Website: macys
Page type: delivery-shipping
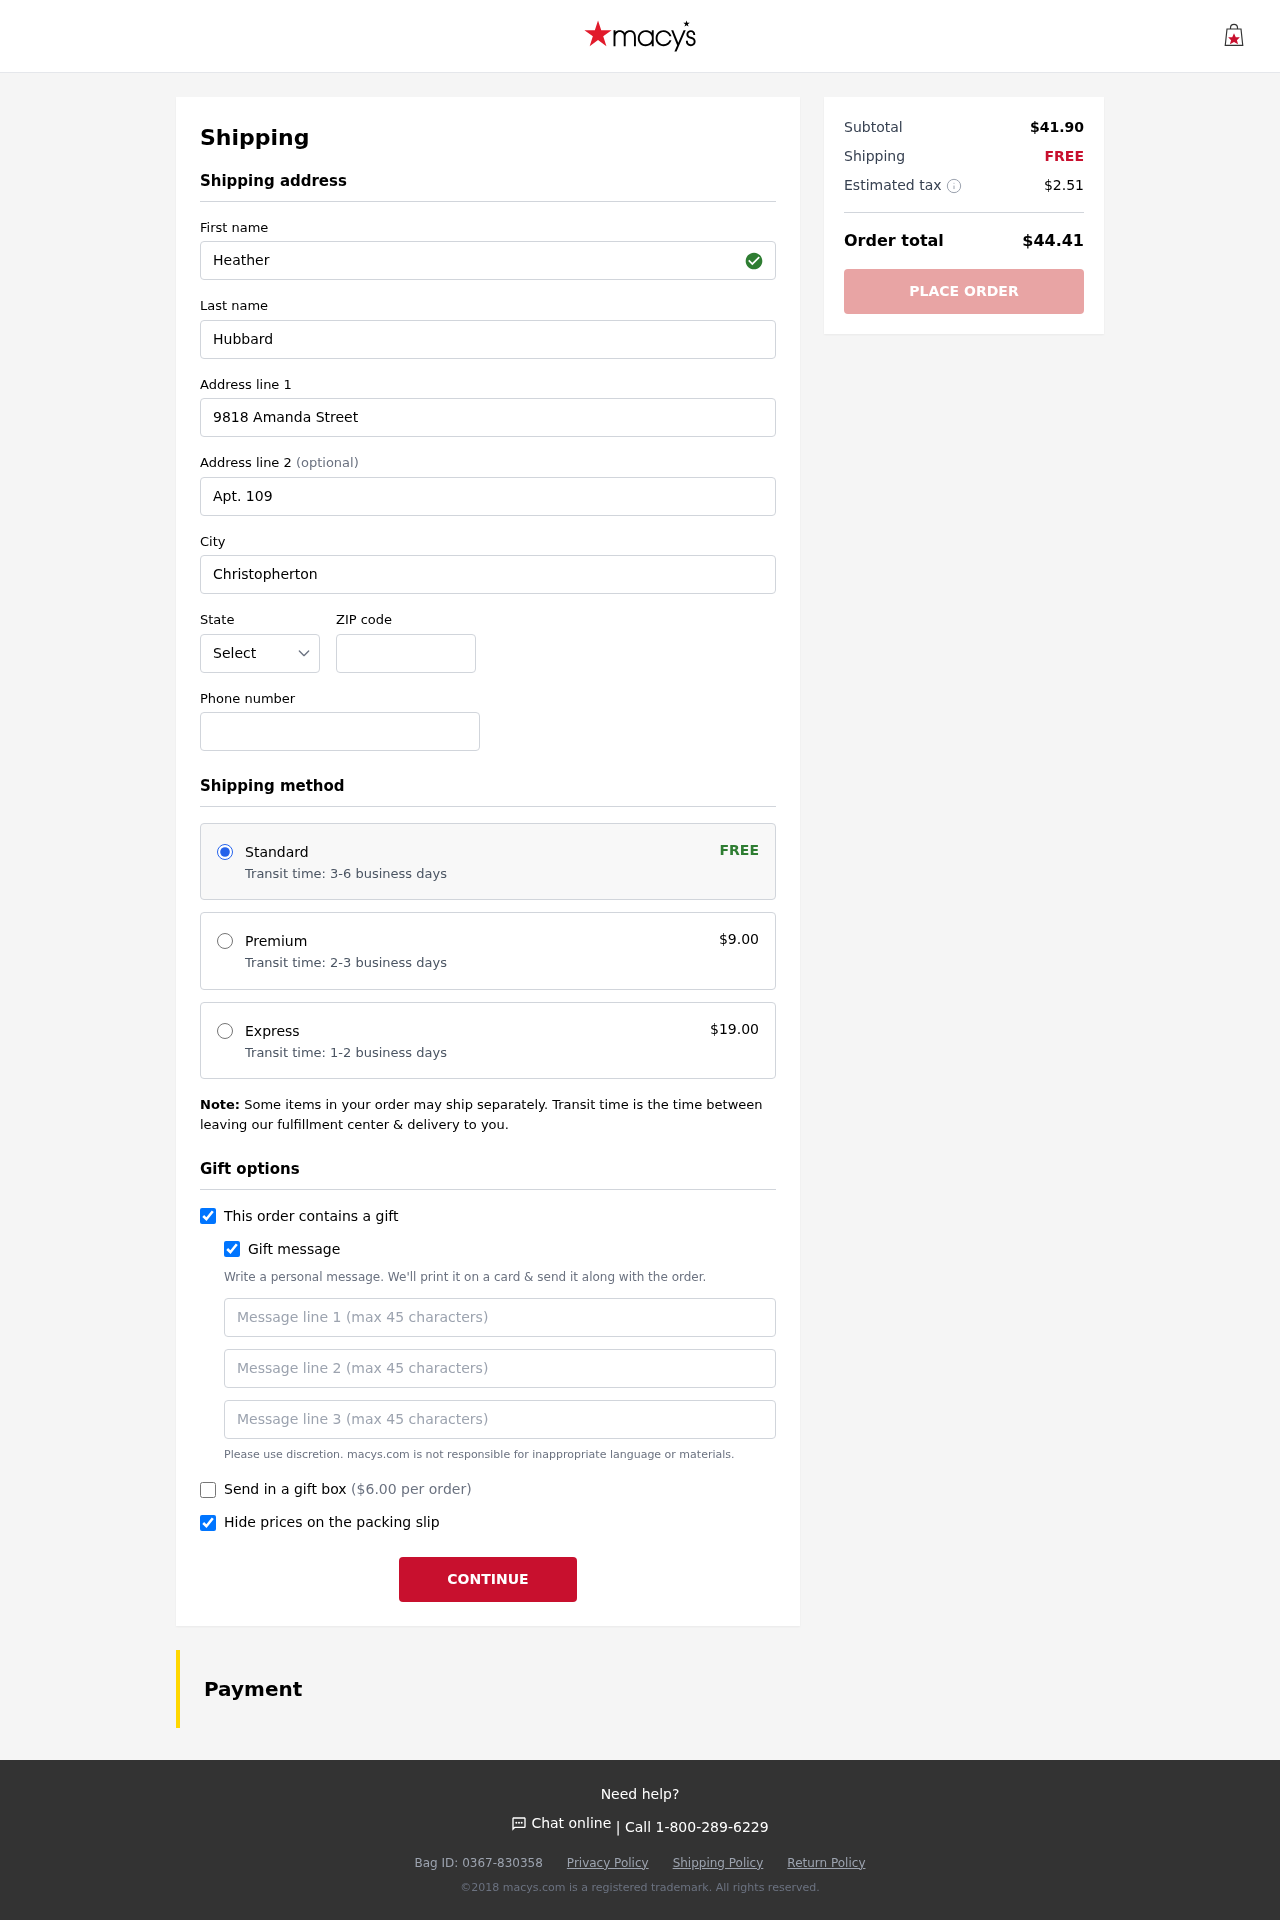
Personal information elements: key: PII_STATE_ABBR
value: UT
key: PII_FIRSTNAME
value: Heather
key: PII_LASTNAME
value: Hubbard
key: PII_STREET
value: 9818 Amanda Street
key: PII_STREET2
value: Apt. 109
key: PII_CITY
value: Christopherton
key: PII_POSTCODE
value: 94355
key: PII_PHONE
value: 9493357944
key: PII_GIFT_MESSAGE
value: Hey Manuel, I know how much you love getting creative, so I thought this gel pen set would be perfect for all your doodles and notes! Can’t wait to see what amazing things you create with them!  Heather
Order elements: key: ORDER_SHIPPING_STANDARD
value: Transit time: 3-6 business days
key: ORDER_SHIPPING_COST
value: FREE
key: ORDER_SHIPPING_PREMIUM
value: Transit time: 2-3 business days
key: ORDER_SHIPPING_PREMIUM_PRICE
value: $9.00
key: ORDER_SHIPPING_EXPRESS
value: Transit time: 1-2 business days
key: ORDER_SHIPPING_EXPRESS_PRICE
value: $19.00
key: ORDER_GIFT_BOX_PRICE
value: ($6.00 per order)
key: ORDER_SUBTOTAL
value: $41.90
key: ORDER_SHIPPING_COST2
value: FREE
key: ORDER_TAX
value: $2.51
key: ORDER_TOTAL
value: $44.41